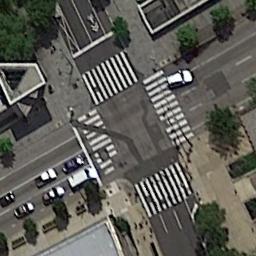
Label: intersection